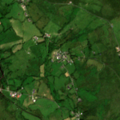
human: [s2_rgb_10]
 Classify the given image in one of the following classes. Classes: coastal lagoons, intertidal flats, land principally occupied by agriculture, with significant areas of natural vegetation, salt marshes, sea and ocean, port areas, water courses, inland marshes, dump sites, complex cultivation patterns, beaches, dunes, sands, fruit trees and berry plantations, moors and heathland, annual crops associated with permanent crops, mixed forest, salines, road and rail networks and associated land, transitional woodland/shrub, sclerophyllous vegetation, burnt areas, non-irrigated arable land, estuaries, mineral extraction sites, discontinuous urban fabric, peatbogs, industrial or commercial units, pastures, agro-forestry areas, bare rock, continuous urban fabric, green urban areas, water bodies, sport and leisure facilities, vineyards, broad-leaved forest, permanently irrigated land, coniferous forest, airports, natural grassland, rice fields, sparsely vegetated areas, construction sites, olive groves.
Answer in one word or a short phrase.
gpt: land principally occupied by agriculture, with significant areas of natural vegetation, natural grassland, moors and heathland, water bodies